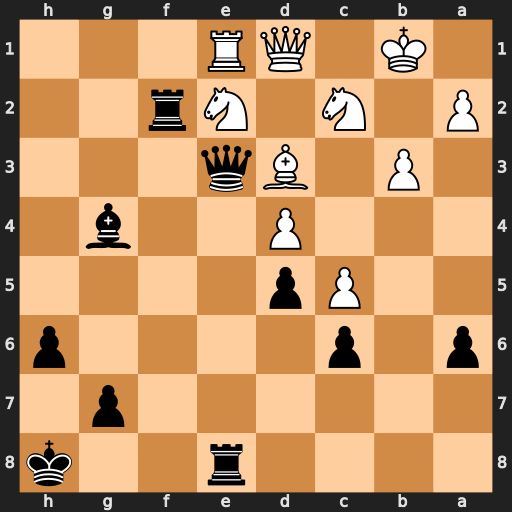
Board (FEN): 4r2k/6p1/p1p4p/2Pp4/3P2b1/1P1Bq3/P1N1Nr2/1K1QR3
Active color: b
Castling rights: -
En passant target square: -
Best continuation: Qe6 Nf4 Bxd1